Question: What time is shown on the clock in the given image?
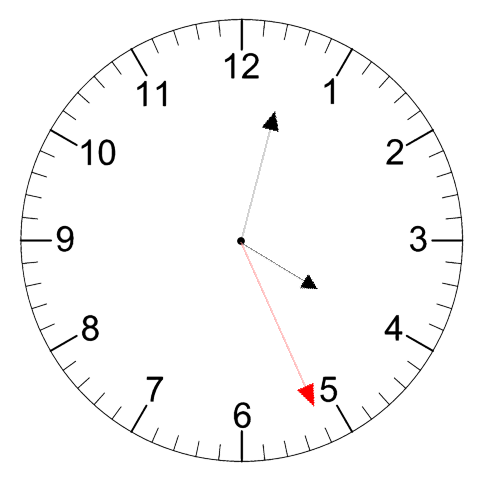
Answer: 04:02:26